Question: So I have 2 html pages. 1 that functions as container and 1 that functions as content.
When I load the content page with a table I'm able to use drag and drop.
But when I go to my container page and load the content page into a div with ajax, the drag and drop stops working. All other javascript functionalities inside the content page still work. How can I bind the jquery dnd plugin to the table loaded with ajax?
I'm using drag & drop with this as tutorial <URL>
my code looks like this:
'''
$(window).load(function()
{ if(temp == 0)
{
DP("eerste keer")
load_table();
temp = 1;
}
} );
function load_table()
{
DP('load_table');
$.ajax({
//async: false,
type: "POST",
url: "/diagnose_hoofdpagina/table_diagnose/" + DosierID, // <== loads requested page
success: function (data) {
$("#diagnoses_zelf").html(''); //<== clears current content of div
$("#diagnoses_zelf").append(data).trigger('create'); // <== appends requested page
},
error: function(){
alert('error');
}
}).done(function() {
update_table();
initialize_table(); // <== calls jquery plug in
});
return false;
}
function initialize_table()
{
var tableid = $('#diagnoses_zelf table').attr('id'); //< this finds the correct table thanks to Fabio Batista => this option worked, rest didn't
alert(tableid);
$(tableid).tableDnD({
onDrop: function(table, row) {
alert(table + " " + row);
},
onDragStart: function(table,row){
var tette = $(row).index;
alert(tette);
},
dragHandle: ".dragHandle"
});
}
'''

How is this possible and what can I do about it?
Can anyone help me with this please.
Very short:
I want access to the ID of the table I load into my container page with ajax and use the jquery drag and drop plug in on it.
Somehow my table in the container page got renamed to instead of the id I gave to it in the controller page which is.
'''
<table id="tableDiagnose" class="table table-hover">
'''
Thats why the code couldn't find the table annymore Got fixed by this code thanks to Fabio Batista:
'''
$('#diagnoses_zelf table').tableDnD( ... );
'''
, but how can I use the dnd plugin now ?
'''
//drag & drop http://isocra.com/2008/02/table-drag-and-drop-jquery-plugin/
function initialize_table()
{
var tableid = $('#diagnoses_zelf table').attr('id');
alert(tableid);
$('#' + tableid).tableDnD({
onDrop: function(table, row) {
alert(table + " " + row);
},
onDragStart: function(table,row){
alert('issemer?');
},
dragHandle: ".dragHandle"
});
}
'''
This is the code i'm still stuck with. tableid is correct but the initialisation of the jquery isn't. I can't drag the drows in the table. Is my syntax wrong ?
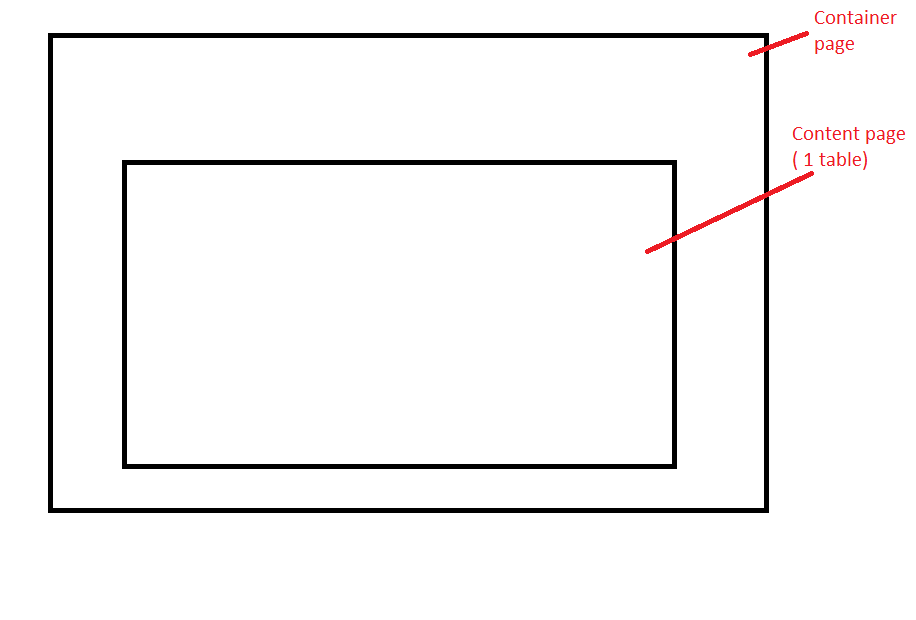
Answer: ### The issue with plugins.
You're mixing lots of external libraries and code. This results in possible mis-matches between versions, and a lot of black boxes in your code.
As a developer, this should make you feel very uneasy. Having code you do not fully understand in your code base can get really frustrating really fast.
### The alternative.
Often, these sort of plugins provide functionality we, as JavaScript developers can accomplish just as easily without them. This development process, in simple enough scenarios, lets us create code we understand and have an easier time maintaining. Not only do we learn from this process, but we also create smaller bits of specific code. Community driven solutions are very good in general, but it's important to remember they're not a silver bullet. Often you're stuck using a not-so-active project which has a bug for your specific case and you have to dig through a large, unfamiliar code base.
## Your code
So what does this drag and drop plugin do?
Well, I'd break it down as the following:
- <URL>
Let us see how we can do something similar.
Let's assume the table's HTML is something like:
'''
<table>
<tbody>
<tr>
<td> Hello 1</td>
</tr><tr>
<td> Hello 2</td>
</tr>
</tbody>
</table>
'''
<URL>
Next, we'll listen to the selection events. We'll add an event to the table rows for selection and to the document to when the mouse is up. jQuery has event listeners for such events. Since we want these events to stick even after AJAX, we'll use <URL> which lets us use delegated events. '.on' means that even if we add content to the table later, it won't matter.
'''
var selected; // currently selected row
$(document).on("mousedown","#MySpecialTable tr",function(){
$("#textDiv").text(this.textContent);
selected = this;
});
$(document).on("mouseup",function(){
$("#textDiv").text("Left "+selected.textContent);
selected = null;
});
'''
<URL> of such code.
Now, we'll want to actually change the drag&drop to work when, that is, update the current position to the one reflecting the mouse position. We can listen to 'mousemove' events, and detect the element we're currently on. Something like
'''
$(document).on("mousemove",function(e){
$("#textDiv").text($(e.target).html());
});
'''
<URL>
That's nice, but we want to actually change the element position. So we'll need to change the table structure to allow that. We can remove the element, and append it at the correct position. We'll check if we have a selected element, and if we do, we can track it compared to the current element in the mousemove event. We can for starters detect if we should drag with something like:
'''
$(document).on("mousemove",function(e){
if(selected !=null){// got an element selected
if($("#MySpecialTable").has(e.target).length > 0){ //in the table
$("#mousePos").text("DRAGGING");
}
}else{
$("#mousePos").text("NOT SELECTED");
}
});
'''
<URL>
Now, we'll add actual selection, we'll replace the elements when the target is not our element and we're in the table. Our full code should be something like:
'''
var selected;
$(document).on("mousedown","#MySpecialTable tr",function(e){
e.preventDefault();//stop the text selection;
$("#textDiv").text(this.textContent);
selected = $(this);
selected.find("td").css("background-color","#999");
});
$(document).on("mouseup",function(){
$("#textDiv").text("Left "+selected.text());
selected.find("td").css("background-color","");
selected = null;
});
$(document).on("mousemove",function(e){
if(selected !=null){// got an element selected
if($("#MySpecialTable").has(e.target).length > 0){ //in the table
var el = $(e.target).closest("tr");//the tr element we're on
el.before(selected);// replace the elements
}
}else{
$("#mousePos").text("NOT SELECTED");
}
});
$("#MySpecialTable").on('selectstart', false);//Don't let the user select the table
'''
(<URL>
Now, so far we only have a few lines of code, which is nice since we know exactly what's going on and didn't need to use lots of lines of external code we don't fully understand.
But will it AJAX?
Let's load the data into the table with AJAX and see! We'll simulate an AJAX response using a 'setTimeout' which would allow us to simulate an asynchronous request. We'll use
'''
setTimeout(function(){
$("#MySpecialTable").html("<tr><td> Hello 1</td></tr><tr><td> Hello 2</td></tr><tr><td> Hello 3</td></tr><tr><td> Hello 4</td></tr><tr><td> Hello 5</td></tr><tr><td> Hello 6</td></tr>");
},1000);
'''
This means, update the HTML of '#MySpecialTable' after one second. Let's see if it works shall we?
<URL> which means we don't care if the elements we're loading are in the screen right now or not. We had the insight to do this since we built our code ourselves and knew what our final goal was. The only thing left to do is clean the code a little.
We'll wrap our code in the following, to prevent $ from being an issue in non-conflict mode (that is, $ is already taken in the page:
'''
(function($){
})(jQuery);
'''
Next we'll add a binding for our table event:
'''
$.GertVDragTable = function(elementSelector){ // rest of code.
'''
Eventually, our code might <URL>
Using it, would be a simple '$.GertVDragTable("#MySpecialTable");' alternatively, we can put it on '$.fn' and allow every function to call it. Which is a matter of taste.
No copy-pasta please :) I'd appreciate it if you stop on every stage and think the next step was taken.